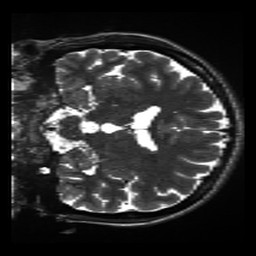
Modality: inplaneT2
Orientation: coronal
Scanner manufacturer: siemens
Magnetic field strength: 3 T
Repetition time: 11 s
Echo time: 0.059 s